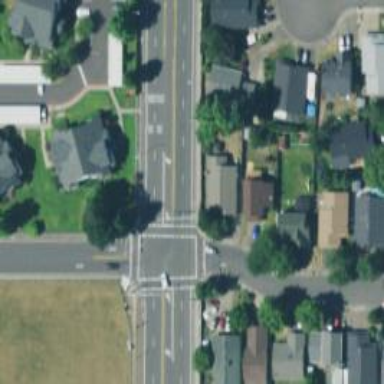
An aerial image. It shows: Crossing road.